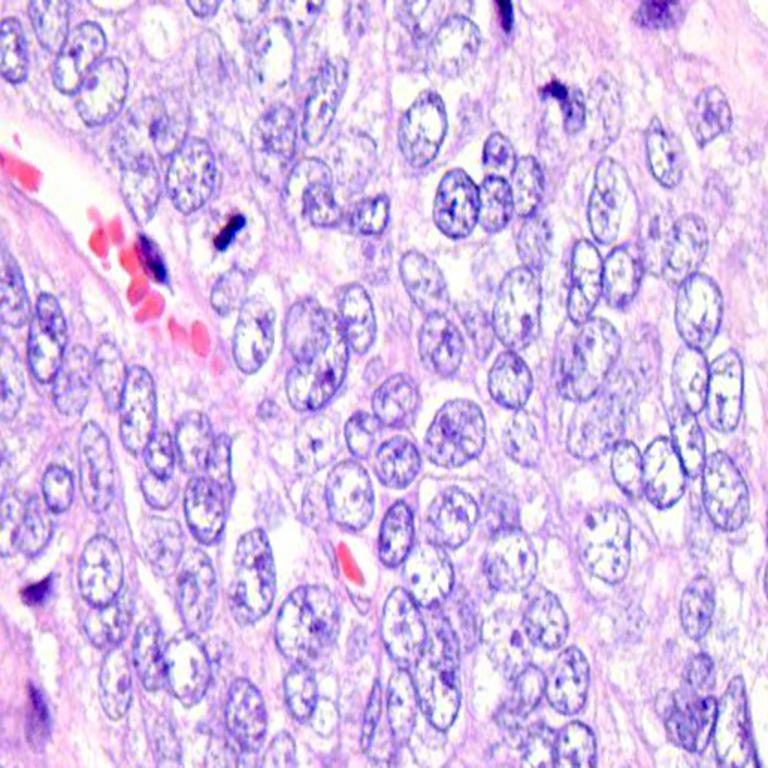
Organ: colon
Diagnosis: adenocarcinomas